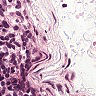
Metastatic tissue present: no